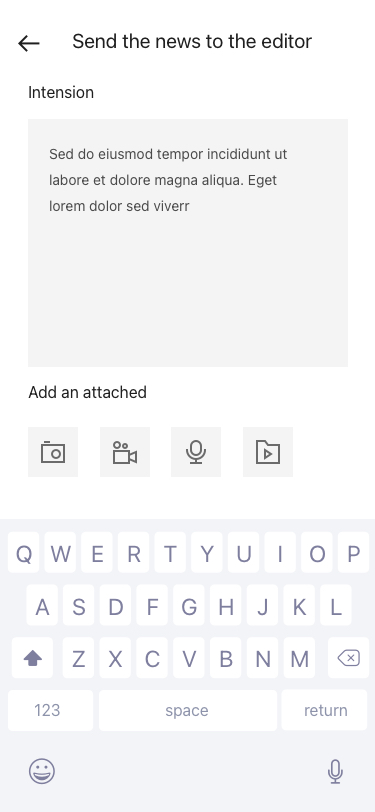
Text in this UI design:
Intension
Sed do eiusmod tempor incididunt ut
labore et dolore magna aliqua. Eget
lorem dolor sed viverr
Add an attached
Send the news to the editor
return
space
123
M
N
B
V
C
X
Z
L
K
J
H
G
F
D
S
A
P
O
I
U
Y
T
R
E
W
Q